Aerial crown-view tile of a tropical tree (Barro Colorado Island, Panama), acquired 20250414:
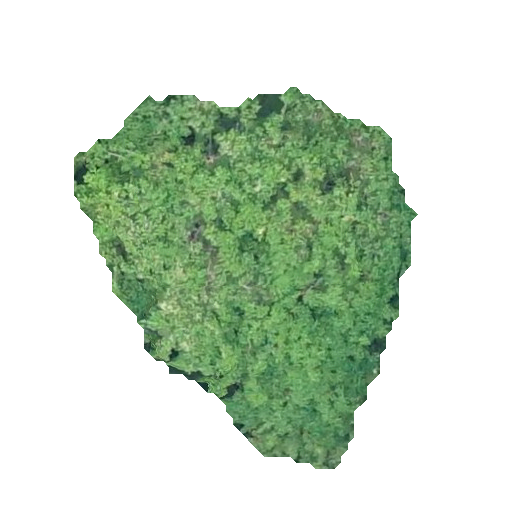
Species: Hura crepitans
GBIF accepted scientific name: Hura crepitans
Crown area: 129.302 m²